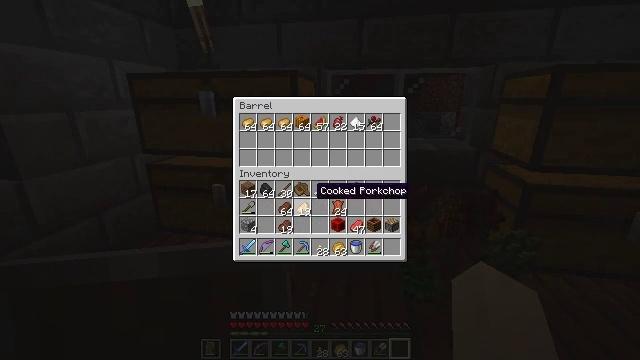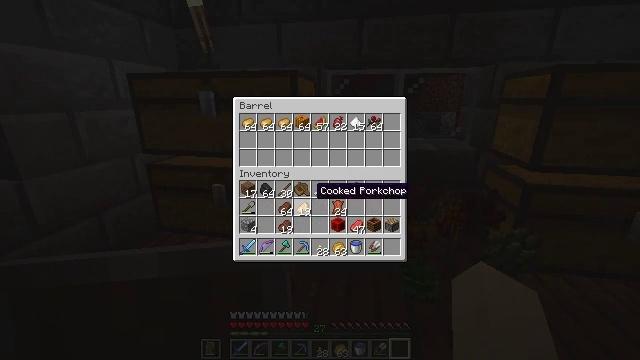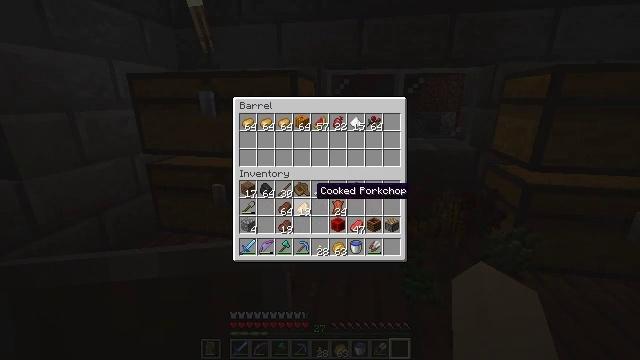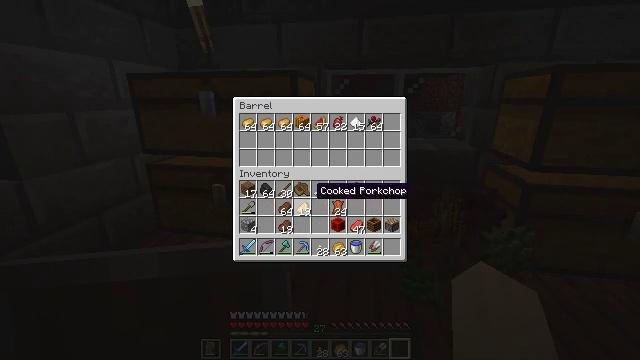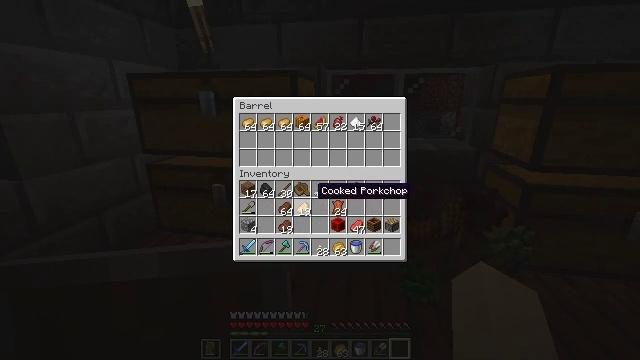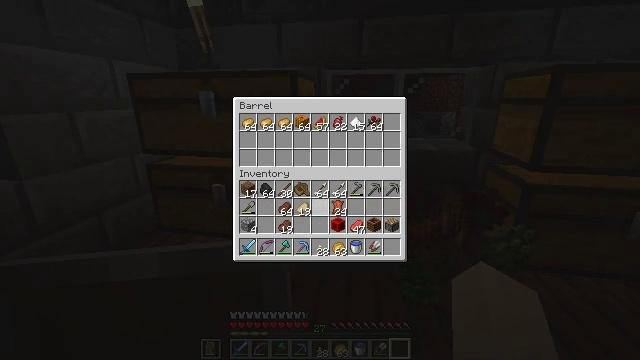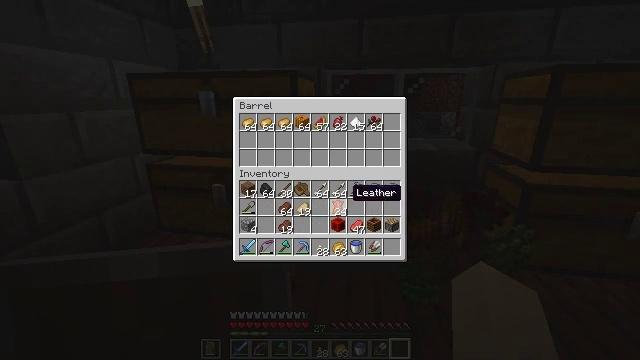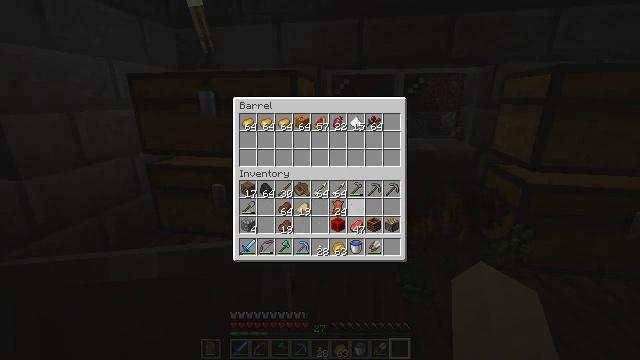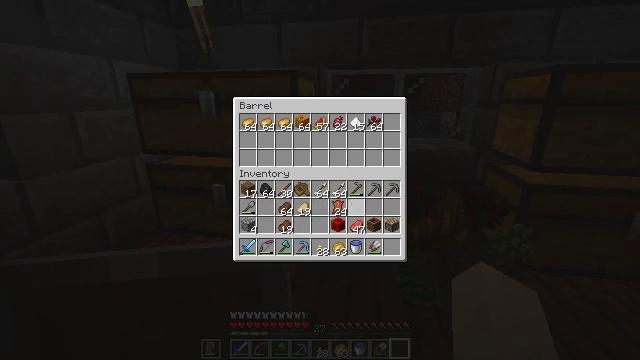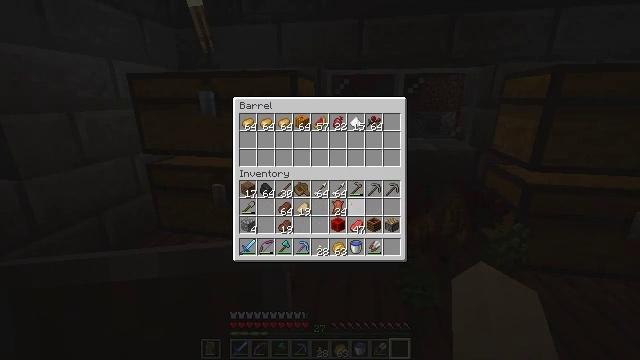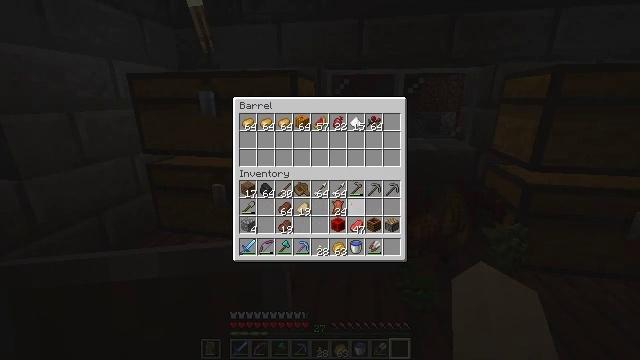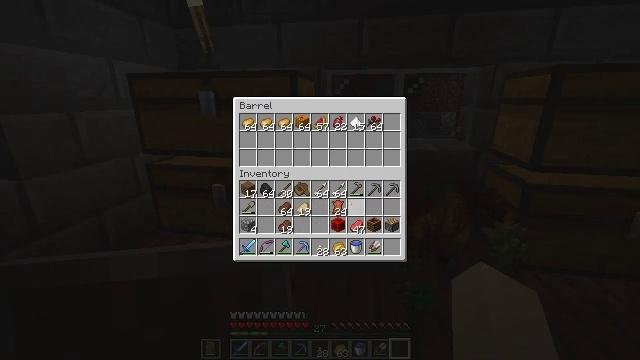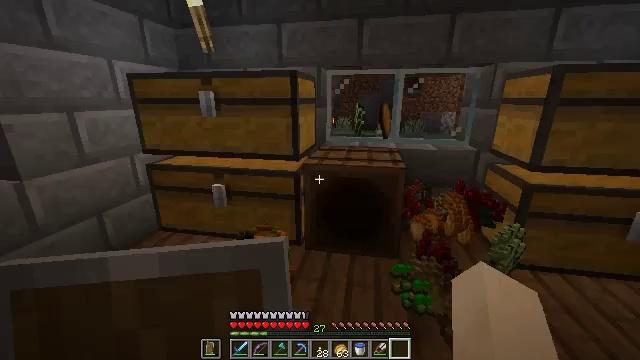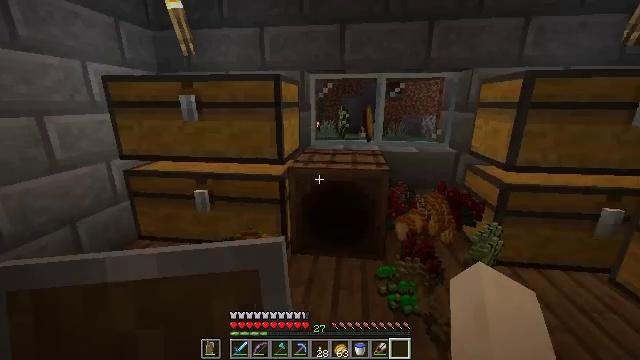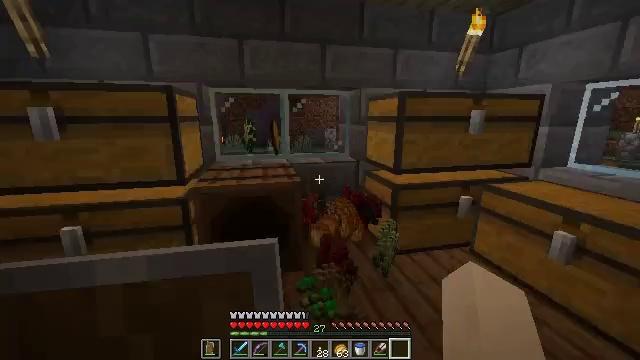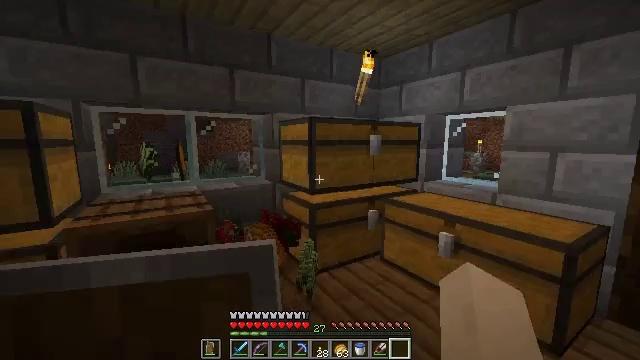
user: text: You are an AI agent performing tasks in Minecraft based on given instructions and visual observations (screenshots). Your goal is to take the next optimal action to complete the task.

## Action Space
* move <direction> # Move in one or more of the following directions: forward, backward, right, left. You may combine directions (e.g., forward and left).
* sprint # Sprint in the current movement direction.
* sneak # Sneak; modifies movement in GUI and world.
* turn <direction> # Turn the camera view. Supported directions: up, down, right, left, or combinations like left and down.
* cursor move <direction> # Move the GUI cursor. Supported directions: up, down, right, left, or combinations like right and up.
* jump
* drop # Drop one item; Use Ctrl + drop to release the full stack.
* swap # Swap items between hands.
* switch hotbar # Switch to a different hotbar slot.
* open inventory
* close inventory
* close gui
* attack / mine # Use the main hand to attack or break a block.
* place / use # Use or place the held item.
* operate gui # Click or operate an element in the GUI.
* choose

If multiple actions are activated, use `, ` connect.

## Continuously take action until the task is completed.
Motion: motion action
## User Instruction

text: Craft a barrel.
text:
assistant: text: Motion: no_op
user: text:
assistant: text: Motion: no_op
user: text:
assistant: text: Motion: no_op
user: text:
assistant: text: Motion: no_op
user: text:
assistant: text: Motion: cursor move right
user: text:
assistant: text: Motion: cursor move right
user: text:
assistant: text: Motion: no_op
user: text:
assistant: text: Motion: no_op
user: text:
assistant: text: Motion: no_op
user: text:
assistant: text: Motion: no_op
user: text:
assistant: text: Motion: no_op
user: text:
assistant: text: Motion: no_op
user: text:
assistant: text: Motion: turn right, close gui
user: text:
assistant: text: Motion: turn right and up
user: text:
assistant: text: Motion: turn right and up
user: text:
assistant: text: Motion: move forward, turn right and up
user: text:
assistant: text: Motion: move forward, turn up
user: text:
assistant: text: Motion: move forward, turn right and up
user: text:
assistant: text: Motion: turn right, use / place
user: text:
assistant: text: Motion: use / place
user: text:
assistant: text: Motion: no_op
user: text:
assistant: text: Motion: no_op
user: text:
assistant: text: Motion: no_op
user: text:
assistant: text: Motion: open gui
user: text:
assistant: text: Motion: no_op
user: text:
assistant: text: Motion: cursor move right and down
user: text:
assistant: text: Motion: sneak, cursor move right and down
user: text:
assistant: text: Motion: sneak, cursor move right and down
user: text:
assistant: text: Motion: sneak, cursor move right and down
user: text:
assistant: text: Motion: sneak, cursor move down